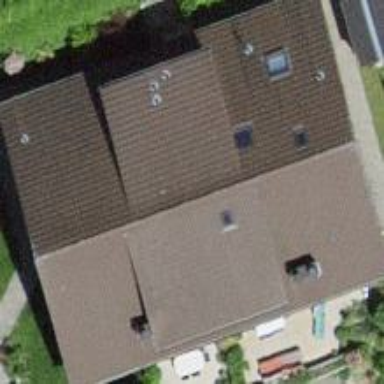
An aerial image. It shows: Terrace building with gabled roof.